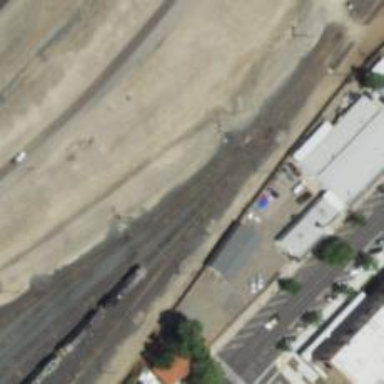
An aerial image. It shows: Railway yard.